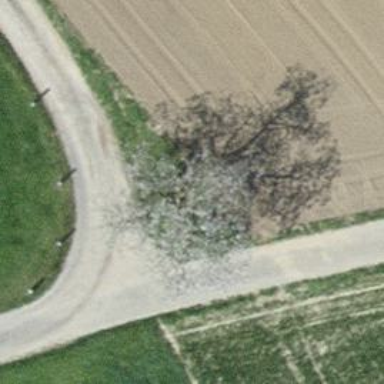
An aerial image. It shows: Brown bench in the vicinity.